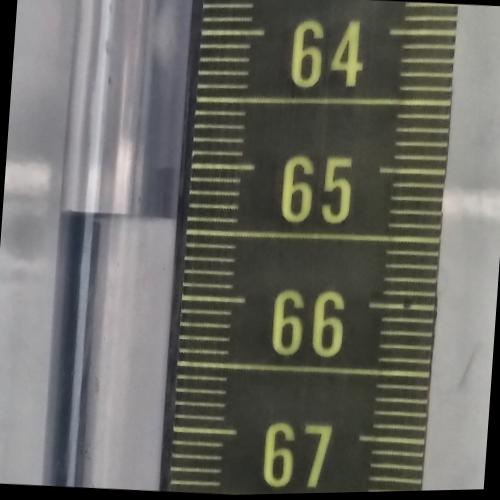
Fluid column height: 65.4 cm